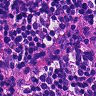
Metastatic tissue present: no